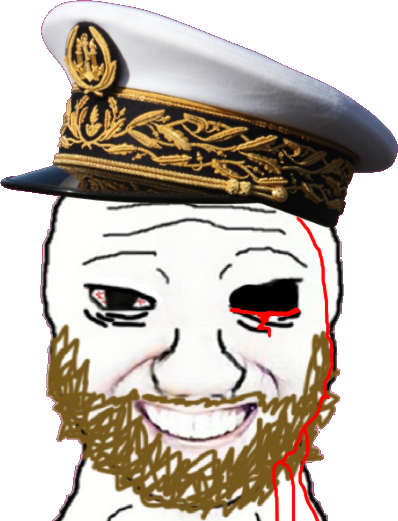
Label: 5_Coomer